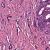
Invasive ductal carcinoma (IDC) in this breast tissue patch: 1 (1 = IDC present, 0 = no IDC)